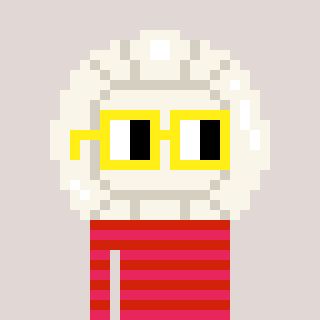
a pixel art character with square yellow glasses, a volleyball-shaped head and a red-colored body on a warm background